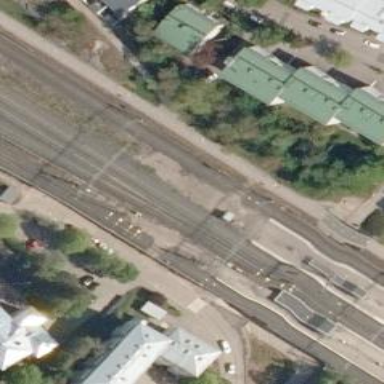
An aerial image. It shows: Level crossing on the railway with gate barrier.